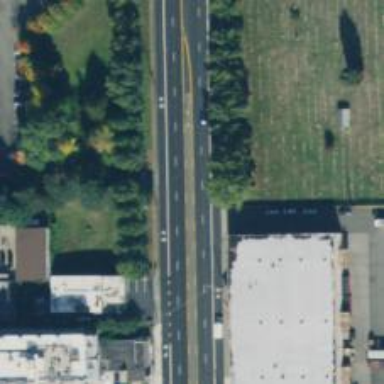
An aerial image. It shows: Primary highway with asphalt surface and separate sidewalk.